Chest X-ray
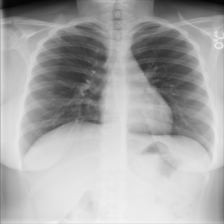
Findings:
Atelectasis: negative
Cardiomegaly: negative
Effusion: negative
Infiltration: negative
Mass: negative
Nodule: negative
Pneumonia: negative
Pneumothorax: negative
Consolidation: negative
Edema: negative
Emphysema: negative
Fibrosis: negative
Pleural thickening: negative
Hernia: negative